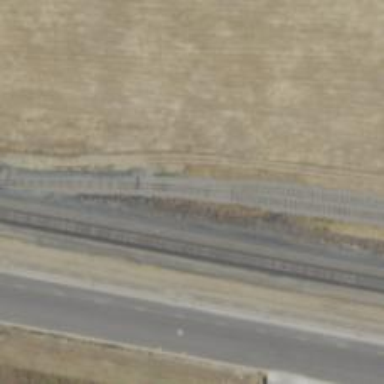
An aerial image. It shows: Railway spur service.